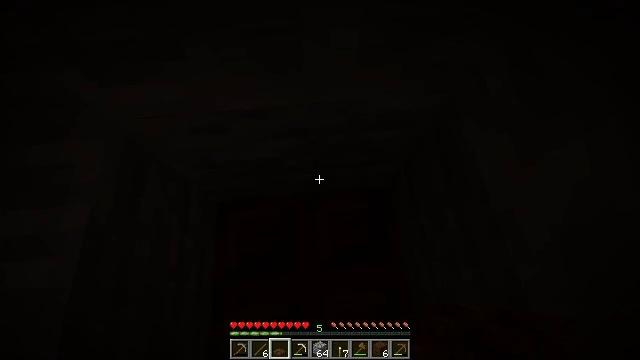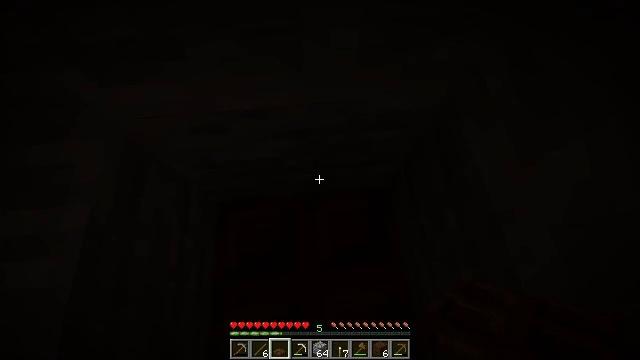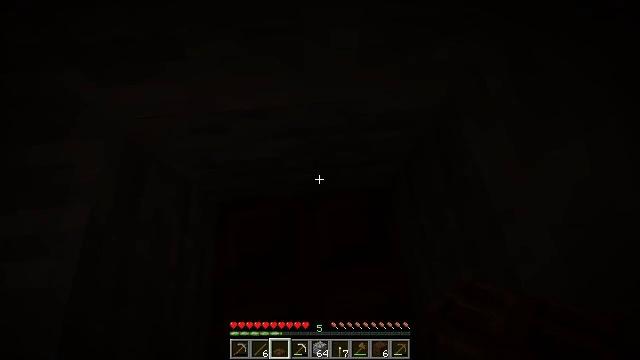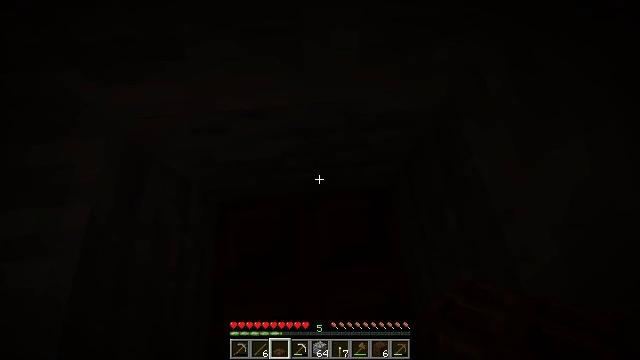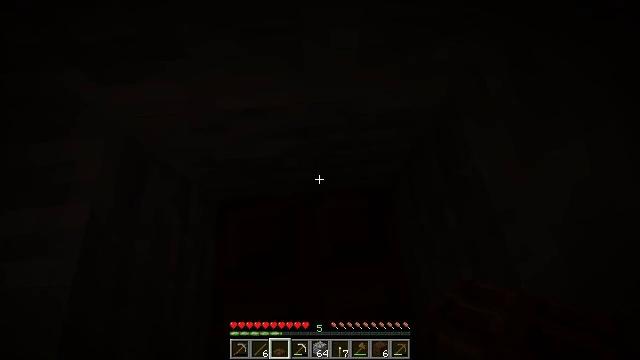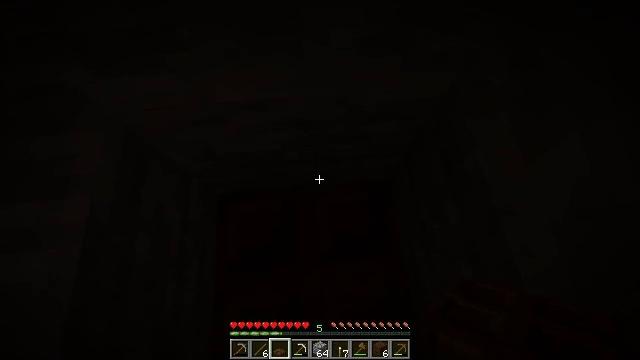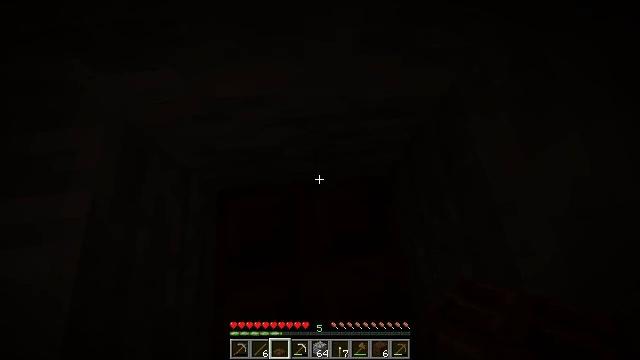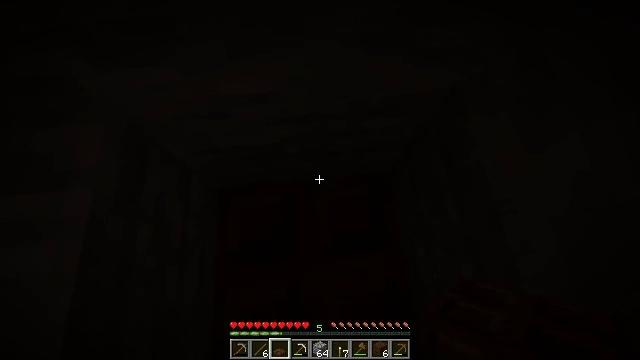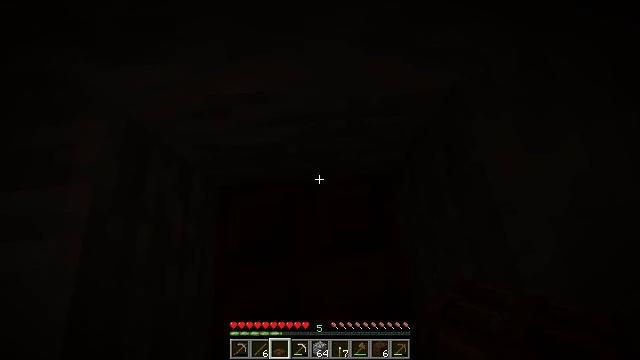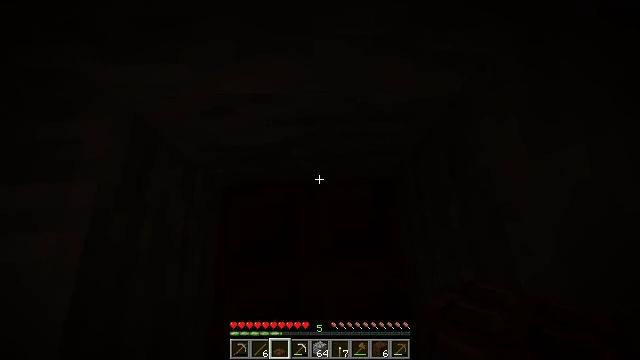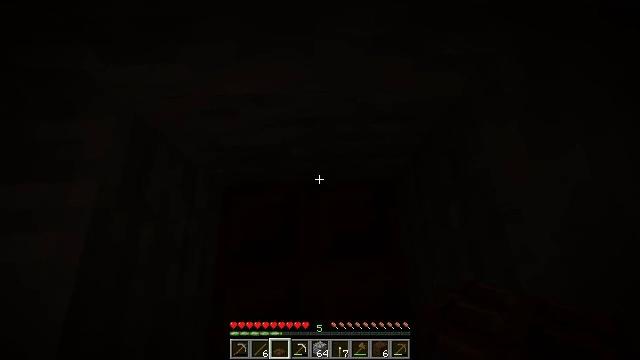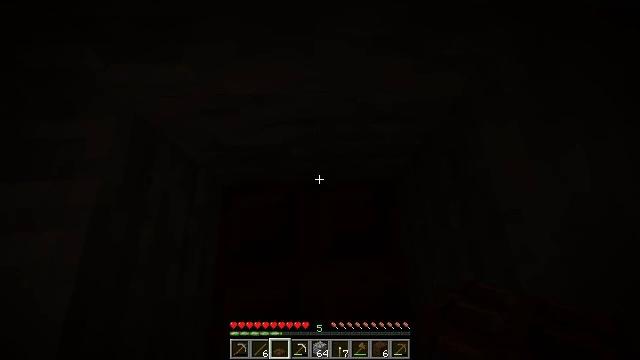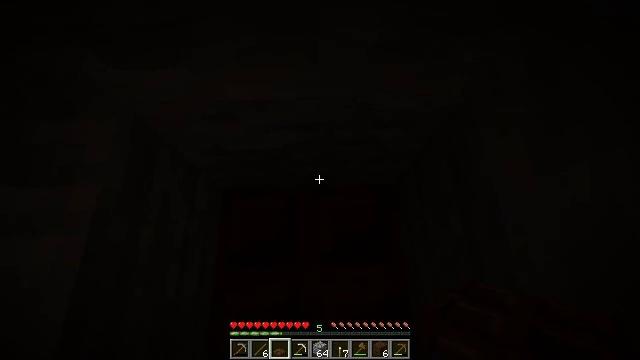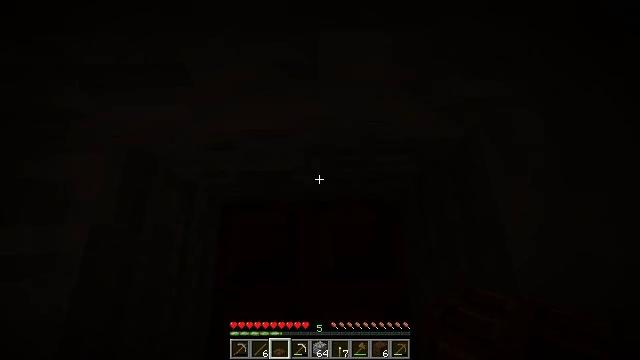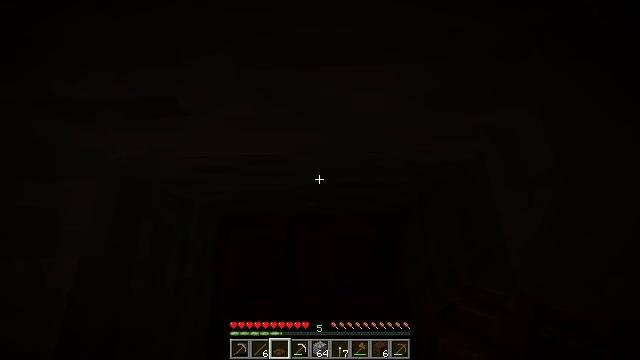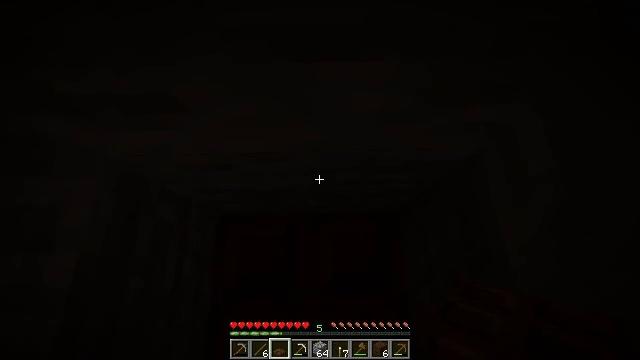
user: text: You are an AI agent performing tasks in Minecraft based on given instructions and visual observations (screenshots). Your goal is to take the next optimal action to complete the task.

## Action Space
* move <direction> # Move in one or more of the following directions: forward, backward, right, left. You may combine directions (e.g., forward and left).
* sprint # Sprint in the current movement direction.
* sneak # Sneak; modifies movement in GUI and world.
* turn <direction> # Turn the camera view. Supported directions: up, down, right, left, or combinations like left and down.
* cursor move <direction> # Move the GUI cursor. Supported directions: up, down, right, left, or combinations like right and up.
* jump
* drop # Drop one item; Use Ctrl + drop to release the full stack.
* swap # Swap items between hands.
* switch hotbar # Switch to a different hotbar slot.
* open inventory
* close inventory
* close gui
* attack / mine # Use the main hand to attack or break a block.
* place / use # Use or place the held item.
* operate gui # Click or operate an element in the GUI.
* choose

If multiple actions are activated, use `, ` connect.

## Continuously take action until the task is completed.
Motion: motion action
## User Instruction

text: Gather the dark oak trapdoor from the structure.
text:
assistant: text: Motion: no_op
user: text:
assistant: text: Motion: no_op
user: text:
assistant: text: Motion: no_op
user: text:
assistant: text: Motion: no_op
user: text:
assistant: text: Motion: turn down
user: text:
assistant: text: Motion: no_op
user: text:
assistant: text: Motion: no_op
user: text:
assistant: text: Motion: no_op
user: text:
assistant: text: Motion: turn left
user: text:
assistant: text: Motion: no_op
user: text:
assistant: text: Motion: no_op
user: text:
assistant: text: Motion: move forward
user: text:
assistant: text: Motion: move forward
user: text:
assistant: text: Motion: move forward
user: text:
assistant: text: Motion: move forward
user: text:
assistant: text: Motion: move forward
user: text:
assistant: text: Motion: no_op
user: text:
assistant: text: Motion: no_op
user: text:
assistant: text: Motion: no_op
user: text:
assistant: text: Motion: turn down
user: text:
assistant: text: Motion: turn left and down
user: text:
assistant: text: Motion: turn left and down
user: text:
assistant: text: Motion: turn left and down
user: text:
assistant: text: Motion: turn left
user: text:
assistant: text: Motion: turn left
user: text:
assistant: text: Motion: no_op
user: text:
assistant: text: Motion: use / place
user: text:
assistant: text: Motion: use / place
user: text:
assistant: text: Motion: use / place
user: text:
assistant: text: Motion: no_op